Question: Im doing some stress test using awesome <URL> tool. On one my report, I saw strange spike of users:

As you see, its a large spike. Any ideas why? I dont think its related to my server, as response was ok. The simulation is very simple: just GET the single URL.
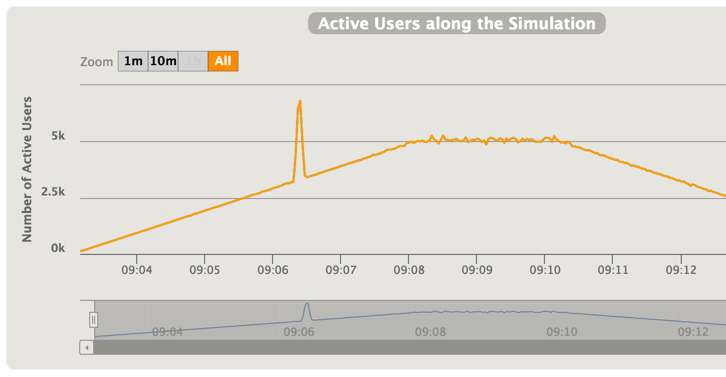
Answer: Probably a consequence of a response time spike that caused your virtual users to live longer than usual.